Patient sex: F
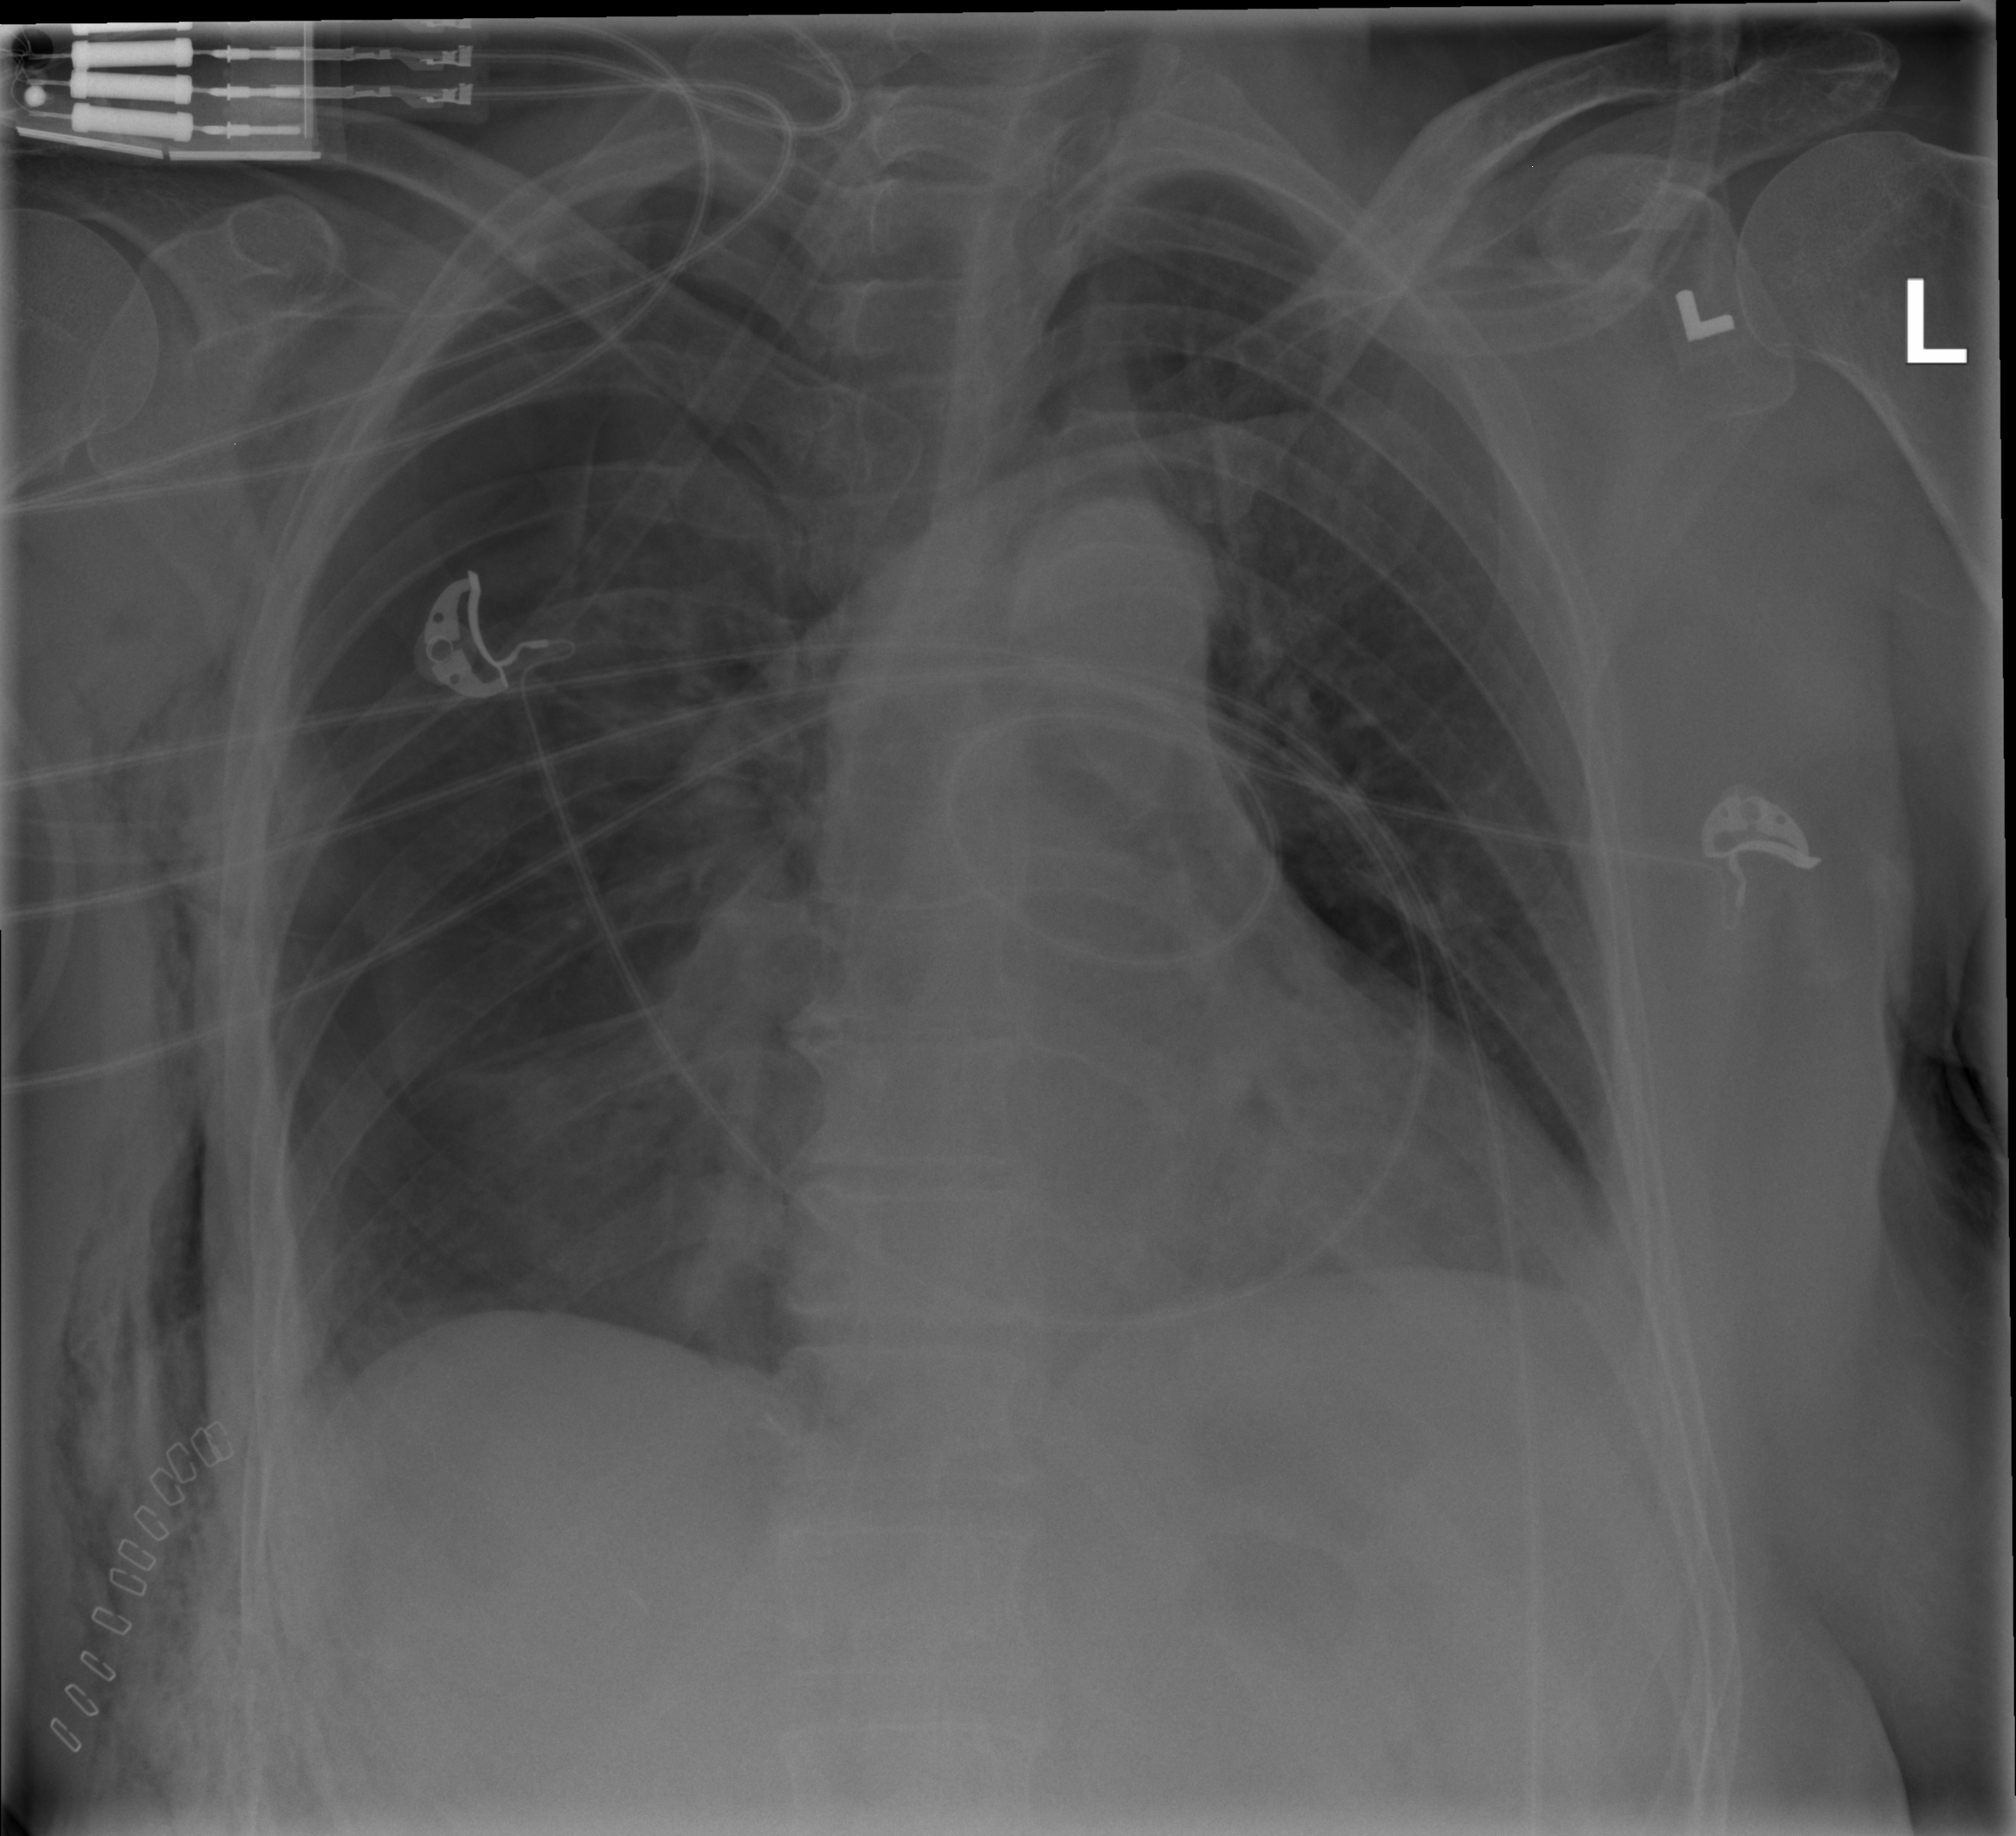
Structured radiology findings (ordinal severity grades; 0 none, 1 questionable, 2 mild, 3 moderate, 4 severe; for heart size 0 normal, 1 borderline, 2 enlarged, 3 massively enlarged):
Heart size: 2
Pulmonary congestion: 0
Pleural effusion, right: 0
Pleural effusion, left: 1
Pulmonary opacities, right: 2
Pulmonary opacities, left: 0
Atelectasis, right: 2
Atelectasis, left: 2